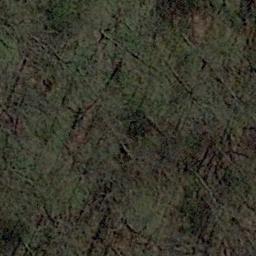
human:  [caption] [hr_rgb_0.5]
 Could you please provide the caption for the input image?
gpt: This is a dense forest .

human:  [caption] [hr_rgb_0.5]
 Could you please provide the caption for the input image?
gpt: The forest has some sparse green trees and the forest soil is deep chartreuse .

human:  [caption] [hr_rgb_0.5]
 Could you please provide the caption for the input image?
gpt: Many withered trees are in a forest .

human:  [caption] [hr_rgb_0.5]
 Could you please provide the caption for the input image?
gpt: The forest is on the bare land .

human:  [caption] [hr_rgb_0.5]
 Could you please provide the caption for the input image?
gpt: A sparse forest with some withered trees .